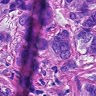
Metastatic tissue present: yes